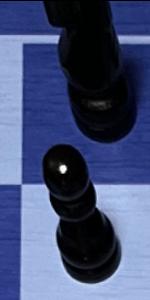
Label: Pawn_Black